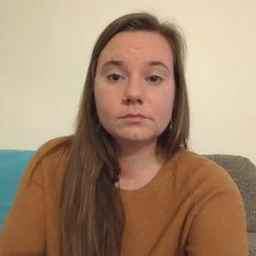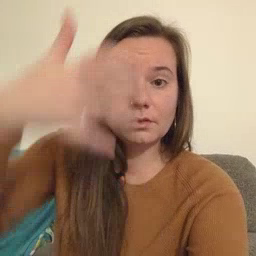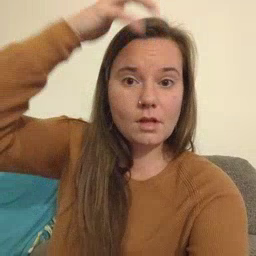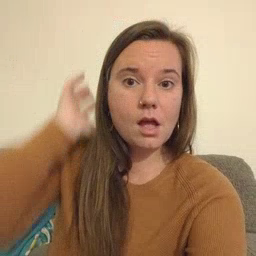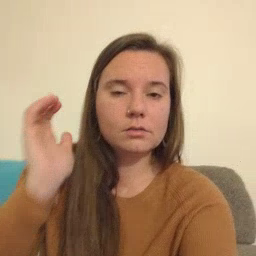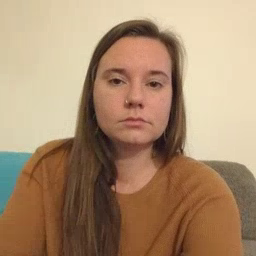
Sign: lion